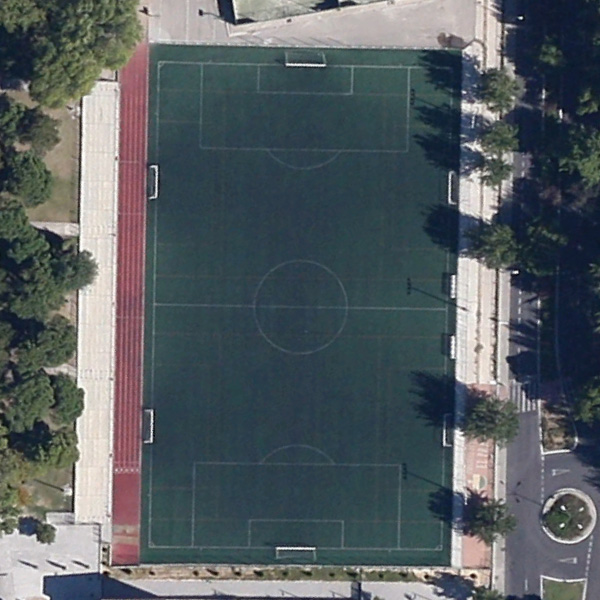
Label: Playground